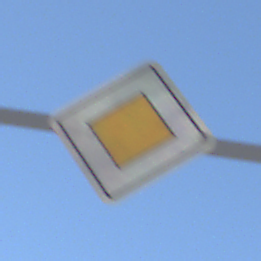
Verkehrszeichen: Vorfahrtsstrasse
Umgebung: Outdoor, Nature
Tageszeit: MorningAfternoon
Wetter: Clear
Licht: Natural
Jahreszeit: NotSpecified
Kontrast: HighContrast